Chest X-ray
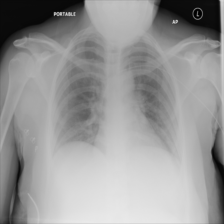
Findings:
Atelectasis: negative
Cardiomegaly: negative
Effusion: negative
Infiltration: negative
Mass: negative
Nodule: negative
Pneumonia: negative
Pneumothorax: negative
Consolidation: negative
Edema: negative
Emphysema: negative
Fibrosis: negative
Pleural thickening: negative
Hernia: negative